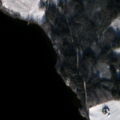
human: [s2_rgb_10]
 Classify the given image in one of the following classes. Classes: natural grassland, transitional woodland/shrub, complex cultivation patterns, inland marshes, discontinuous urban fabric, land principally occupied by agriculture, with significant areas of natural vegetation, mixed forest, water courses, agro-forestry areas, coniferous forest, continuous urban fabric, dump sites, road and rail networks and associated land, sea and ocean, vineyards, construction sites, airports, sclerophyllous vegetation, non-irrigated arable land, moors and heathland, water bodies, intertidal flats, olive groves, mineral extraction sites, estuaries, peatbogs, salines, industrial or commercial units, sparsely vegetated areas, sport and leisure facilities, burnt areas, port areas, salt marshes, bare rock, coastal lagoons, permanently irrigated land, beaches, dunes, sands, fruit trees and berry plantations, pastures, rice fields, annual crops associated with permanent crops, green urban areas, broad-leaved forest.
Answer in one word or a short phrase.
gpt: non-irrigated arable land, mixed forest, water bodies